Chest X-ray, PA view. Patient: 56 years old, sex M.
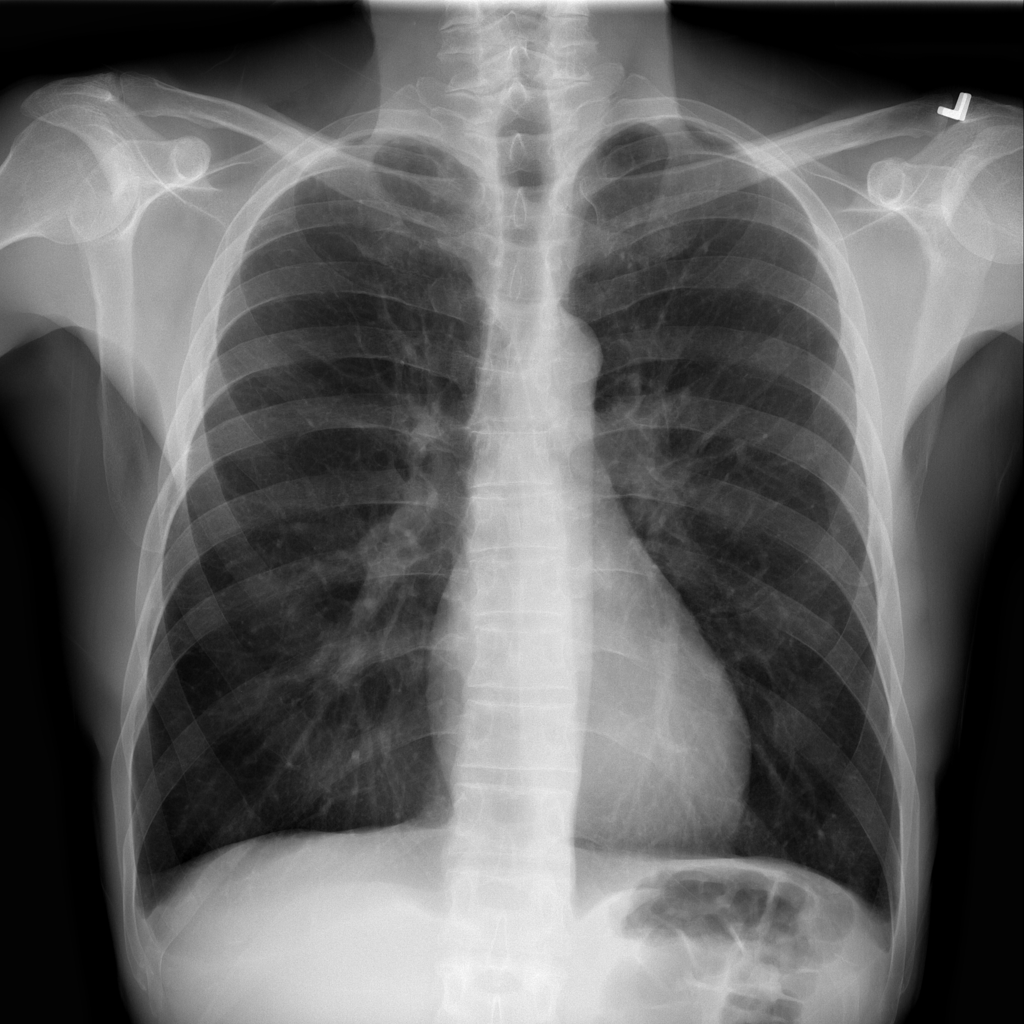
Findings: No Finding